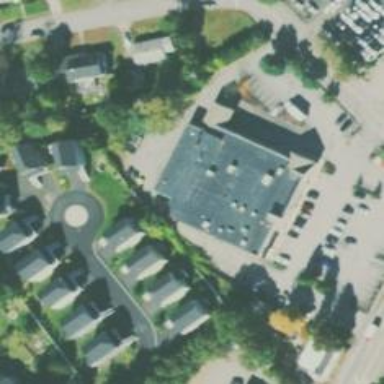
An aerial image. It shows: Pharmacy providing healthcare services.